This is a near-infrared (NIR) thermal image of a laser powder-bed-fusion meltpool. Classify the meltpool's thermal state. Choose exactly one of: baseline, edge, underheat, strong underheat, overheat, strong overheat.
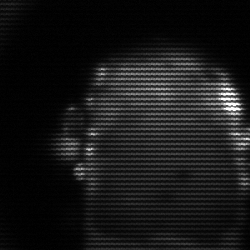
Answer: baseline